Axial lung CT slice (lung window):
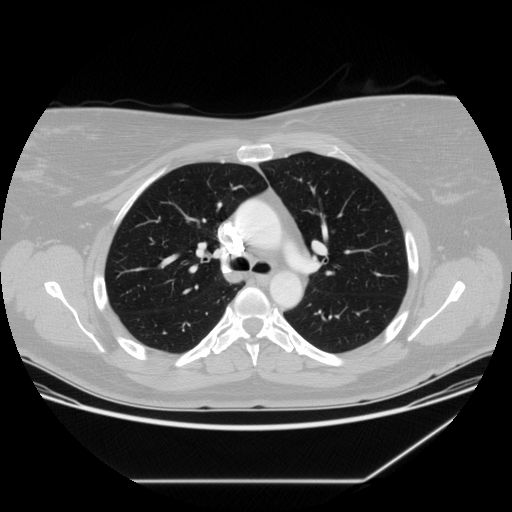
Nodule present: no